Question: For each Gear, I have the following properties:
- - - - - - -
I need to calculate the correct offset rotation for each gear so that the teeth line up correctly. See the attached image for a visual guide. The rotation will need to refer to the parent's rotation, and when there is no parent (The 32 Teeth gear in the middle of the picture) the rotation is 0.

I cannot for the life of me work out a formula that would work for this - any help would be greatly appreciated.
Solution:
'''
this.rotation = function() {
if (this.parent) {
return -this.parent.rotation()*this.ratio() + this.toothsize()/2;
} else { return gearRot; }
}
'''
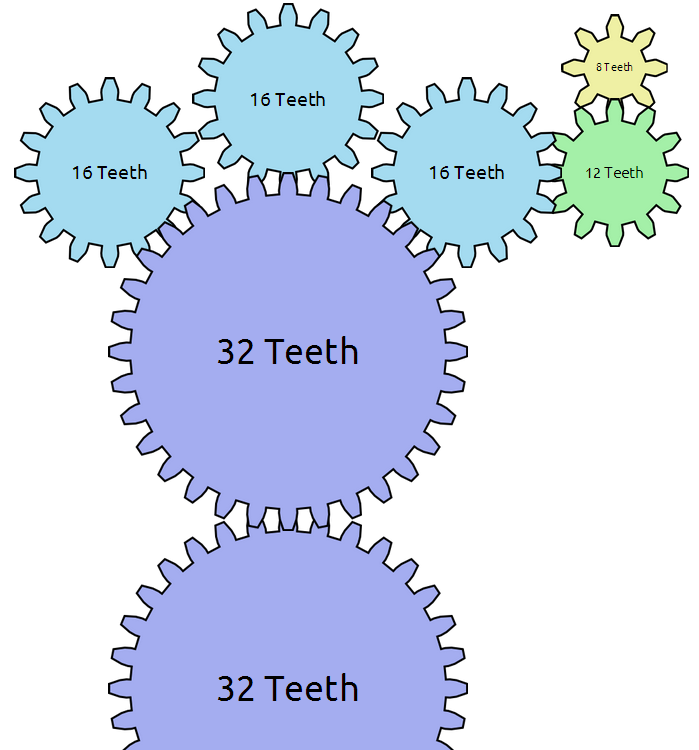
Answer: Tag each gear as either 'even' or 'odd'. Restrict your gears such that no gear can connect to one with the same tag. That is, 'even' gears cannot connect to any gears except 'odd' ones, and 'odd' ones can only connect to 'even" ones. This will correspond to the parity of the depth of the gear in the data structure you're using to describe the overall structure. It will also be helpful to determine which way the gears actually turn with respect to each other.
Rotate all of the "odd" gears by 1/2 of a cycle. So if you have 32 teeth, each cycle is 2p/32 = p/16 radians in length, so add a rotational factor of 2p/64 = p/32 radians.